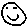
Label: smiley face